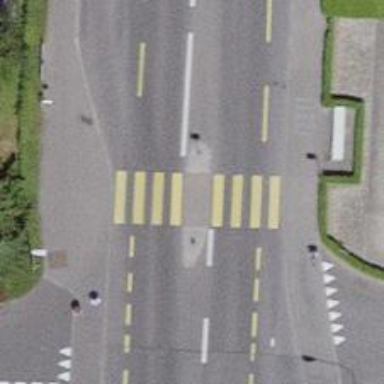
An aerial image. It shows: Uncontrolled zebra crossing with central island.